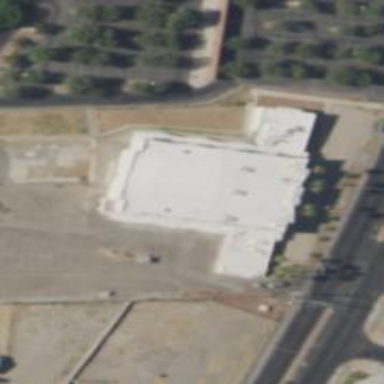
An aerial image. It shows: Arts center housed in building.